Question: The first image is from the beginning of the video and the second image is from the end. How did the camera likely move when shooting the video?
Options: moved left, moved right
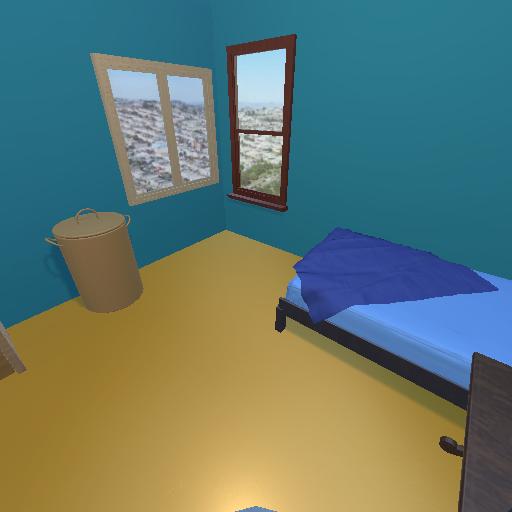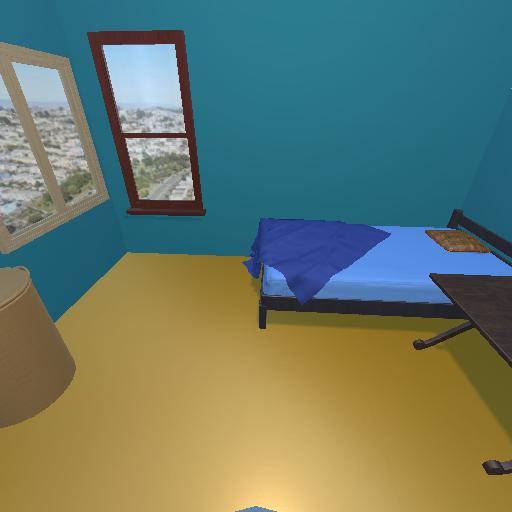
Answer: moved left